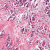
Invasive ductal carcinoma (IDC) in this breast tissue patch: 1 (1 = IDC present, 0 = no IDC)